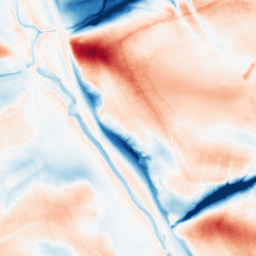
Category: classical
Decomposition family: gaussian_anisotropic
Decomposition parameters: sigma_x: 2
sigma_y: 20
Upsampling method: bicubic
Upsampling parameters: scale: 4
Upsampling scale: 4